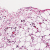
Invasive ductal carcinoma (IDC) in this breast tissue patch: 0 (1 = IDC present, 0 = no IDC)